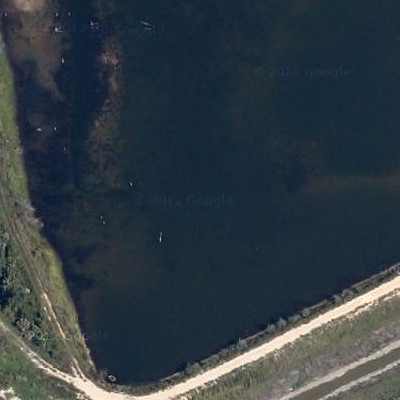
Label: dRiverLake